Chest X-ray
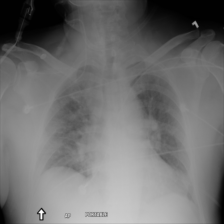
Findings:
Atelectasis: negative
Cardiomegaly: negative
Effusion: negative
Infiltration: negative
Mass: negative
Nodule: negative
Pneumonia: negative
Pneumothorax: negative
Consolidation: negative
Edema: negative
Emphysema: negative
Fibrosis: negative
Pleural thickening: negative
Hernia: negative